Question: I need to display a string which will change every second.
For example :
'''
View will refresh in 10 sec
View will refresh in 09 sec
View will refresh in 08 sec
View will refresh in 07 sec
..
View will refresh in 0 sec
'''
The above string needs to be displayed with multiple properties of text, like-
1) The color of text - 'View will refresh in _ sec' will be White
2) The color of number - '10' , '09' ... will be Yellow.
As displayed in reference below :

How can I achieve this using only one label?
Many thanks in advance.
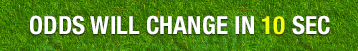
Answer: '''
NSMutableAttributedString *str = [[NSMutableAttributedString alloc] init];
[str appendAttributedString:[[NSAttributedString alloc] initWithString:@"Will change in " attributes:@{ NSFontAttributeName : [UIFont systemFontOfSize:17], NSForegroundColorAttributeName : [UIColor whiteColor] }]];
[str appendAttributedString:[[NSAttributedString alloc] initWithString:@"10 sec" attributes:@{ NSFontAttributeName : [UIFont systemFontOfSize:19], NSForegroundColorAttributeName : [UIColor yellowColor] }]];
myLabel.attributedText = str;
'''